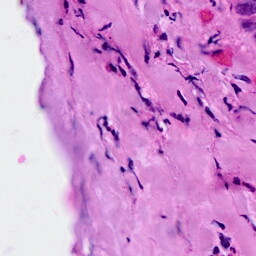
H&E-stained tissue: Breast